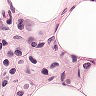
Metastatic tissue present: yes